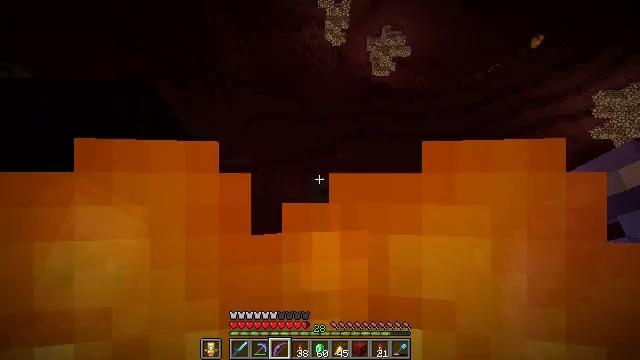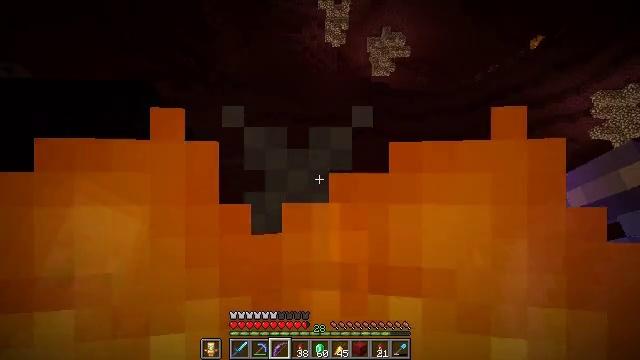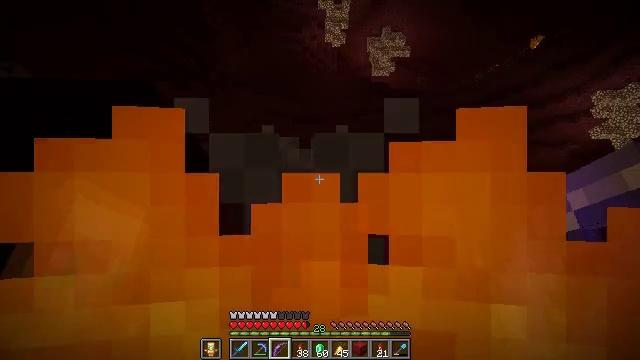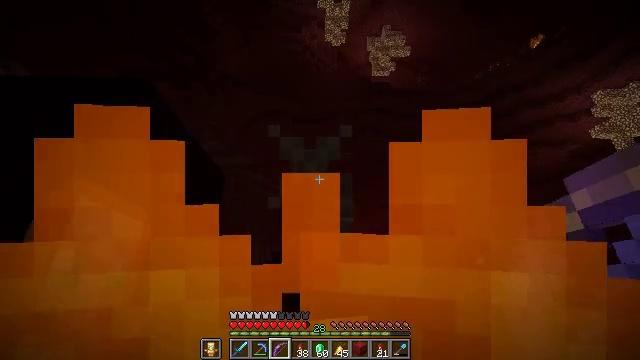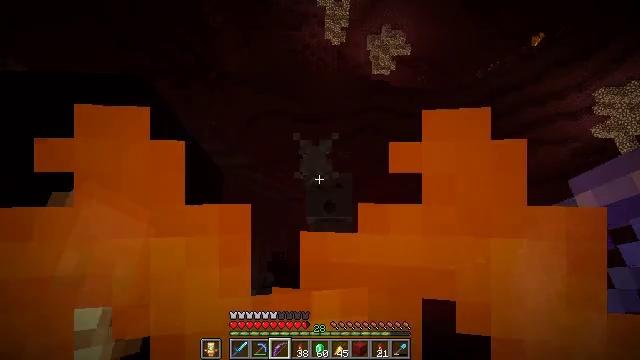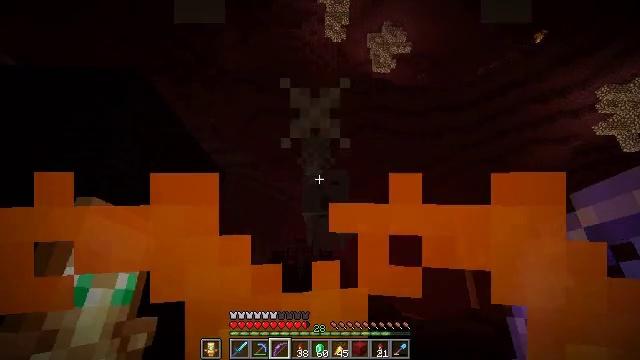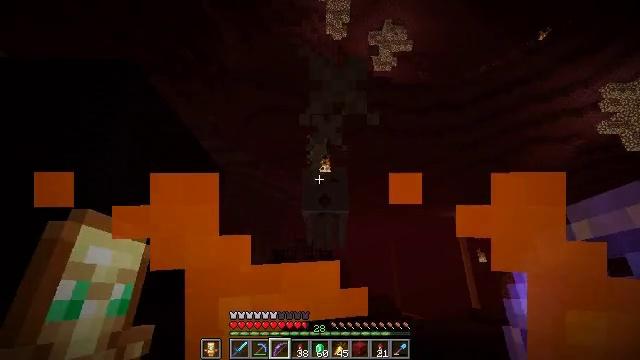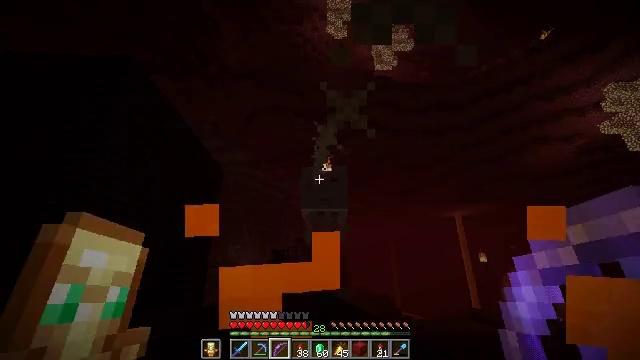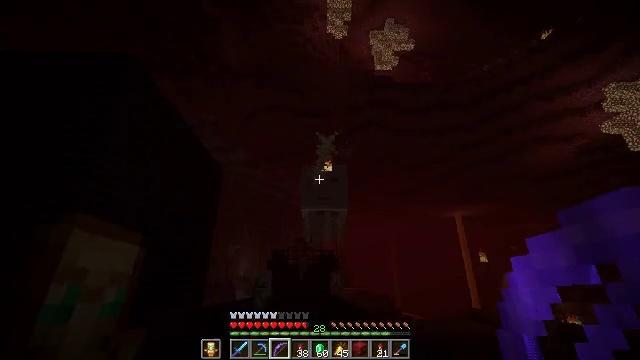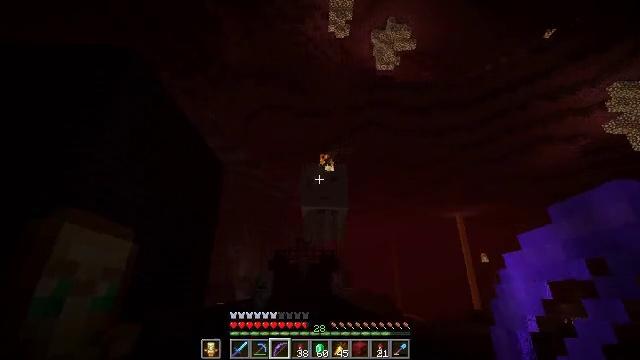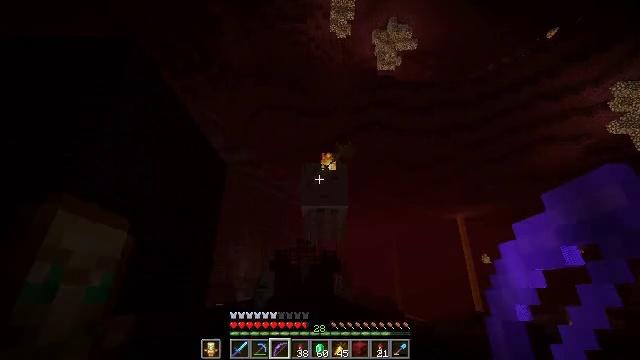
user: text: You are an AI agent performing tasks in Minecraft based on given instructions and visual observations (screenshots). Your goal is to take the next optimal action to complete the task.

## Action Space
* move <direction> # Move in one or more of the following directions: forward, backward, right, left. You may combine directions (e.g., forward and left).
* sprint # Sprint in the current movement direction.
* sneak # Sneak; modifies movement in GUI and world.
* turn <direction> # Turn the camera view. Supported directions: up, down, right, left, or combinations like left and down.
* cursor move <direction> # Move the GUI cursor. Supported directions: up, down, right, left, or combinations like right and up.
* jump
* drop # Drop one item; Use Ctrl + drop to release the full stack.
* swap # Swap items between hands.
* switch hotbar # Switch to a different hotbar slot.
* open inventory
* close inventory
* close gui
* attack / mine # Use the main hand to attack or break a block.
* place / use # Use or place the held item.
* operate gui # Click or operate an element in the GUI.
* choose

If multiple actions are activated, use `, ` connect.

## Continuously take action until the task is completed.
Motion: motion action
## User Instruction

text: Kill a ghast.
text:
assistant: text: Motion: no_op
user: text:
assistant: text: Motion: move forward
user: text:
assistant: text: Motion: move forward
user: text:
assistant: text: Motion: move forward
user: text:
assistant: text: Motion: move forward
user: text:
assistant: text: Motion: move forward and move left
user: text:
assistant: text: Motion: move forward and move left
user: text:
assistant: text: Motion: move forward and move left
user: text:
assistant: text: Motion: move forward and move left
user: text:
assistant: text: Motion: move forward and move left
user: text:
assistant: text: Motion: no_op